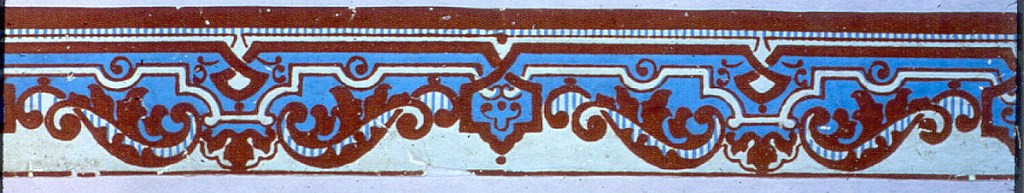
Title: Border
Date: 1840–70
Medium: Block-printed and flocked on paper
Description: A strapwork design interspersed with foliate curls and striped areas. Printed in dark red flocking, blue and gray.

H# 31